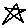
Label: star